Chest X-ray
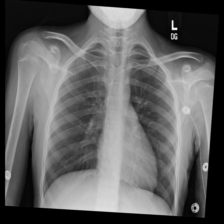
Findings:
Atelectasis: negative
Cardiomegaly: negative
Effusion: negative
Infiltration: negative
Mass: negative
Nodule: negative
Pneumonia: negative
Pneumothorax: negative
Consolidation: negative
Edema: negative
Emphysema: negative
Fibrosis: negative
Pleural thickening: negative
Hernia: negative